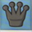
Piece: bQ